Question: Occasionally I've seen the symbol "plus or minus" written in fractional form, like this:

Is there a Unicode character for this?
I already know about the <URL>, but it won't work in this context. I'm specifically looking for a version with the fraction bar.
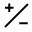
Answer: This is the only one I have seen in unicode (plus over minus):
'''
+-
'''
HTML/XML Character reference:
'''
+-
'''
HTML Named Entity:
'''
+-
'''
This symbol is used to indicate the precision of an approximation.